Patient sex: M
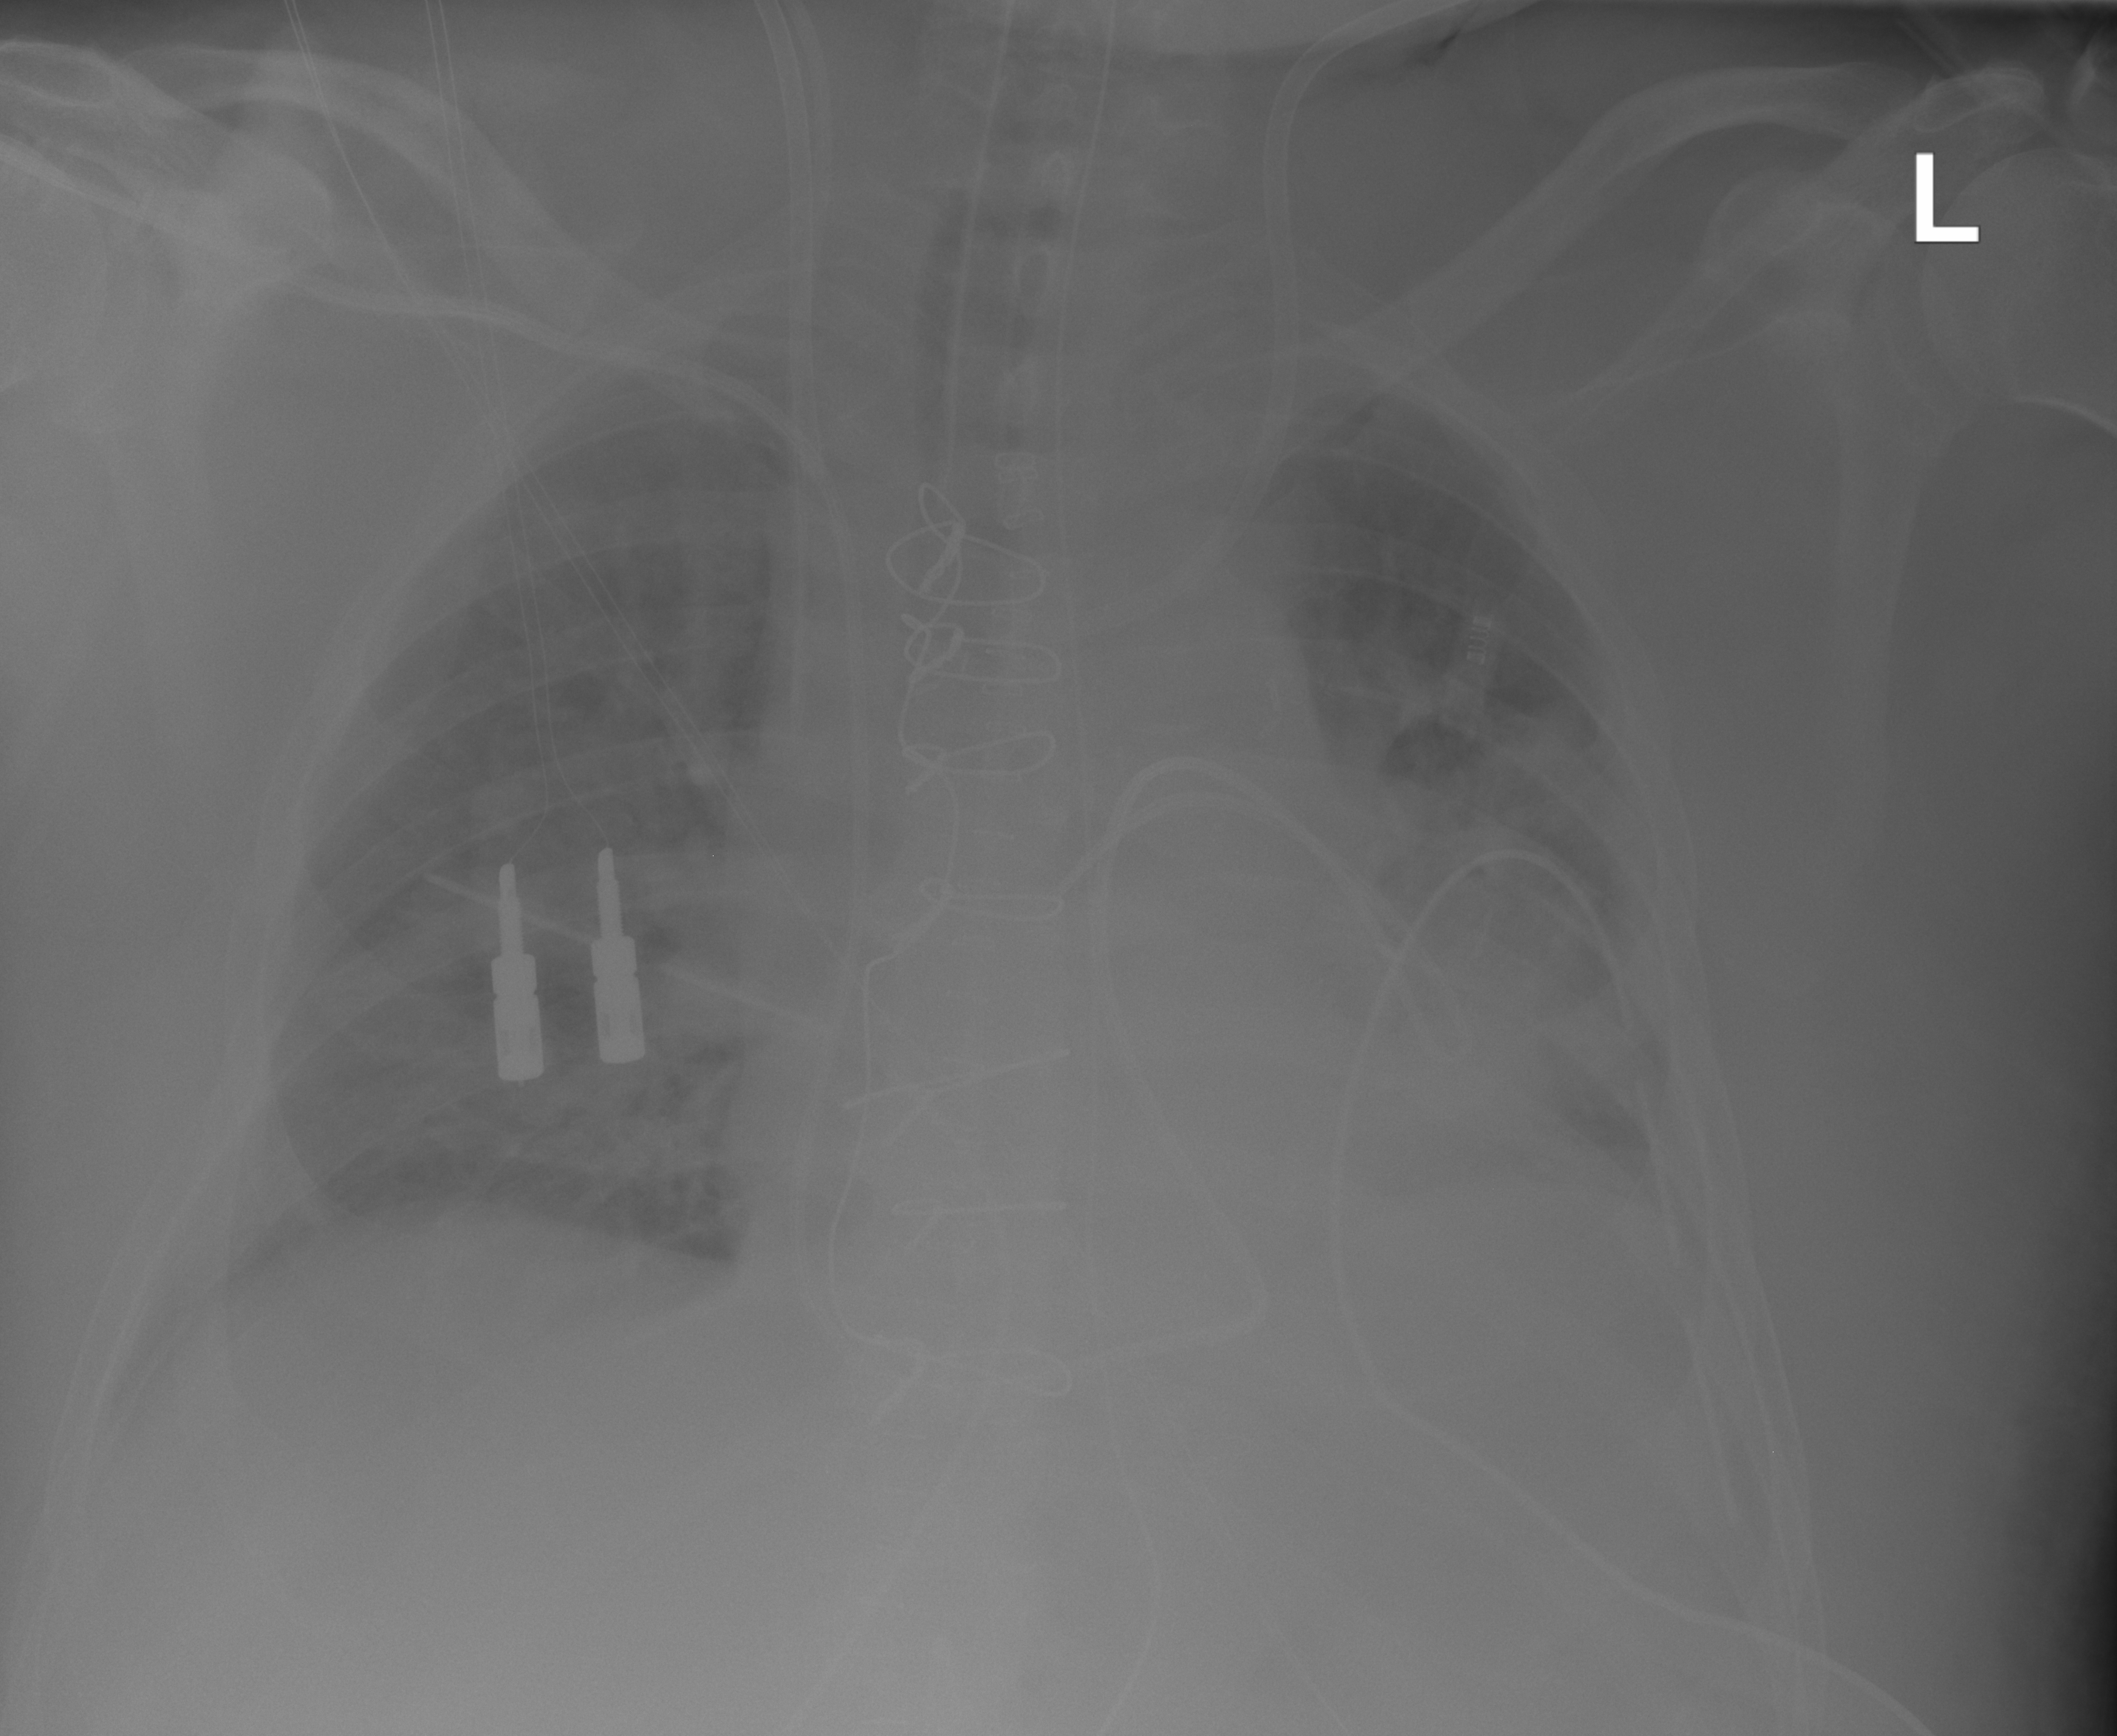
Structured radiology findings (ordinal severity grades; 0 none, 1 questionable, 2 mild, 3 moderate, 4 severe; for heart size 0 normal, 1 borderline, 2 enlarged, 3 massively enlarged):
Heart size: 2
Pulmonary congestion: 2
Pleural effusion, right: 1
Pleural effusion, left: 2
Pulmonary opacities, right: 2
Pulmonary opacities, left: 2
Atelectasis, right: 0
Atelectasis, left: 0